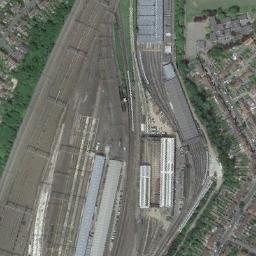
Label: railway_station